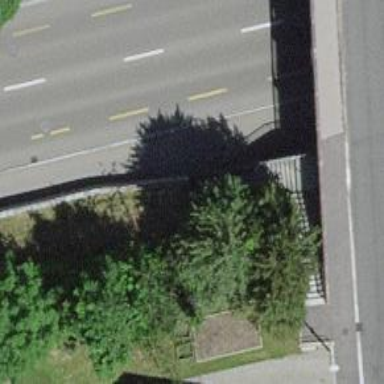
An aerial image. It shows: Set of steps on the road.